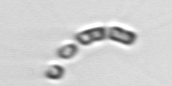
Label: Chaetoceros